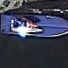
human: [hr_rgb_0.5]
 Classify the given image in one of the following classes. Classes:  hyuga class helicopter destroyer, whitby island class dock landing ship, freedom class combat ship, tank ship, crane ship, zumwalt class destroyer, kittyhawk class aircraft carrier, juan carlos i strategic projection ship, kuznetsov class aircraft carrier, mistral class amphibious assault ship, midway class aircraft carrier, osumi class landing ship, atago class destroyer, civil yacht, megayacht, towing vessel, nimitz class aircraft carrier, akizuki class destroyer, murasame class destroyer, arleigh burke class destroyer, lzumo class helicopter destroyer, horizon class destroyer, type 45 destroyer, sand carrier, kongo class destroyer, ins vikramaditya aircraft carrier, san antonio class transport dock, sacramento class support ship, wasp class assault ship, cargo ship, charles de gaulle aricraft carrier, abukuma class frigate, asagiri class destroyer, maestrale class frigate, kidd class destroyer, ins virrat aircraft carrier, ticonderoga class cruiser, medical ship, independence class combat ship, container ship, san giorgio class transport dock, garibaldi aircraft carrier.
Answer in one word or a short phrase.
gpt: Civil yacht